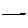
Label: line